Aerial crown-view tile of a tropical tree (Barro Colorado Island, Panama), acquired 20250414:
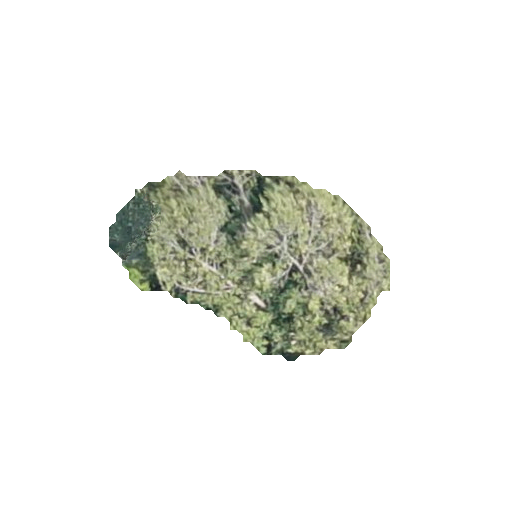
Species: Protium stevensonii
GBIF accepted scientific name: Tetragastris panamensis
Crown area: 53.21 m²